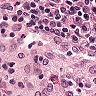
Metastatic tissue present: no